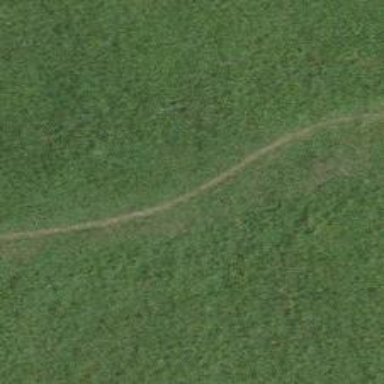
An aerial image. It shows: Grassy path.